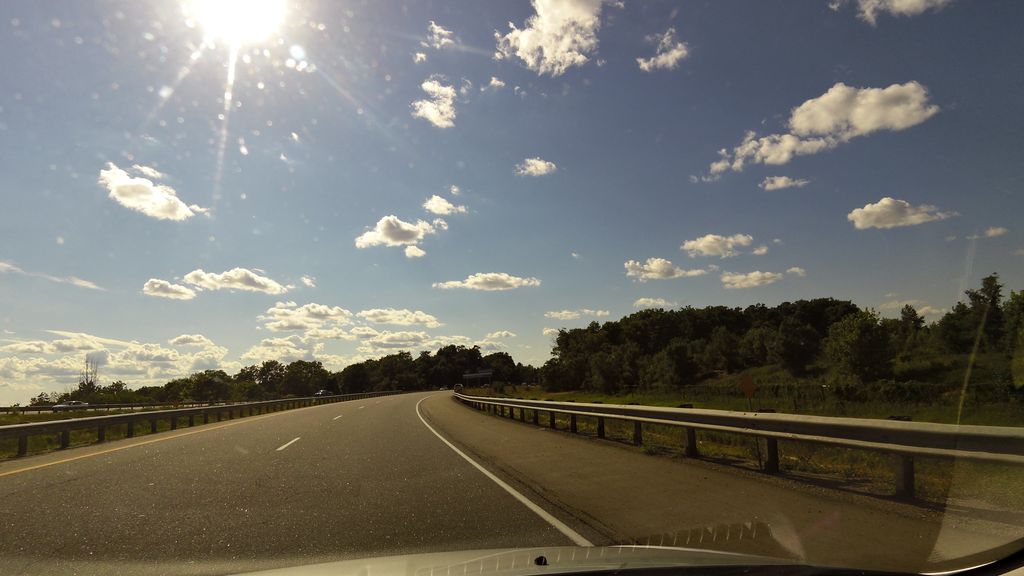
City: kitchener-waterloo